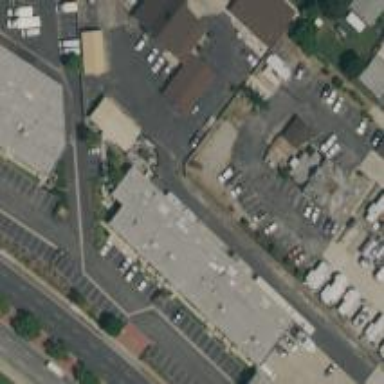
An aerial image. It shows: Warehouse building.